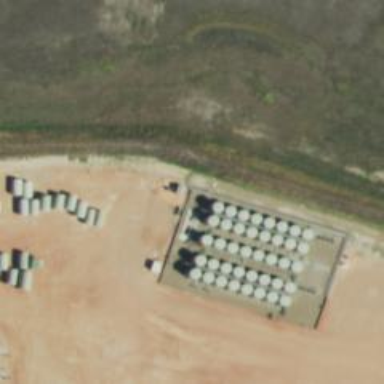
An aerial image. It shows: Storage tank that is man-made.